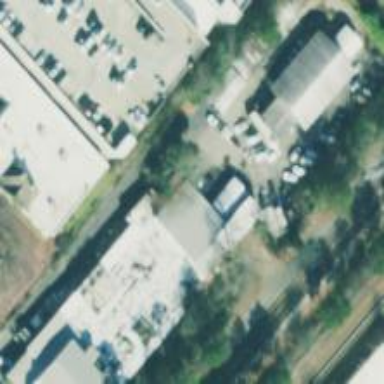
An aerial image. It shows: Building housing car shop.